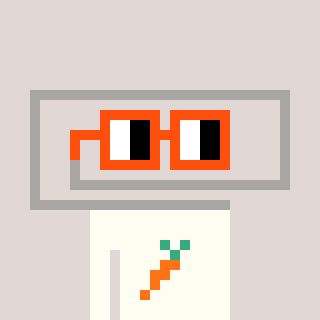
a pixel art character with square orange glasses, a paperclip-shaped head and a grayscale-colored body on a warm background